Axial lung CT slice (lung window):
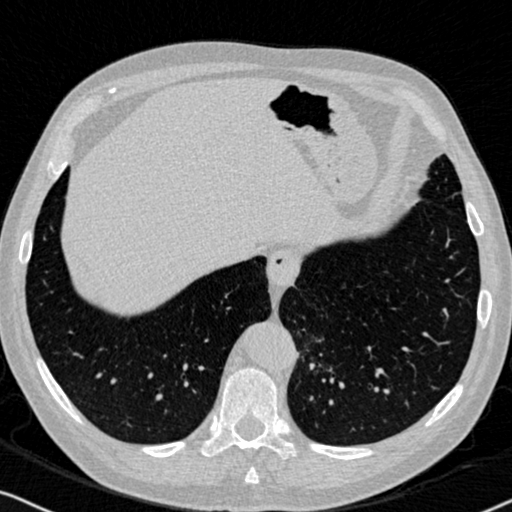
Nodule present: no